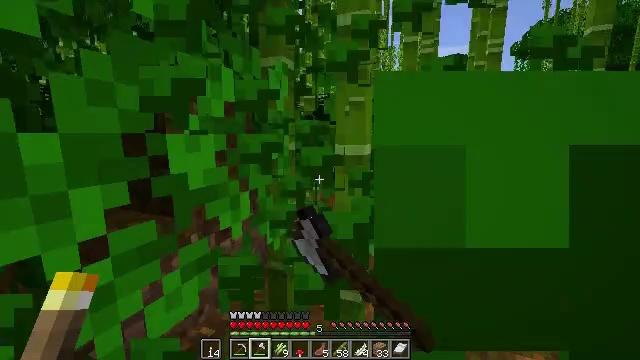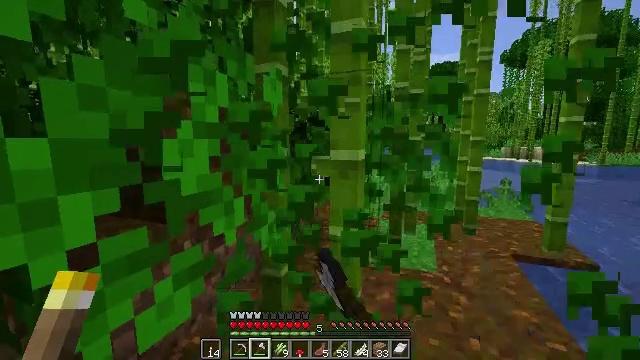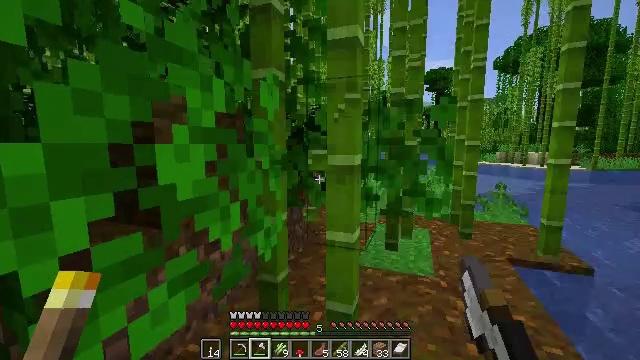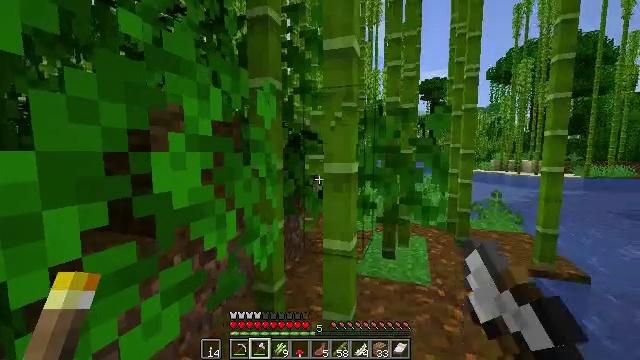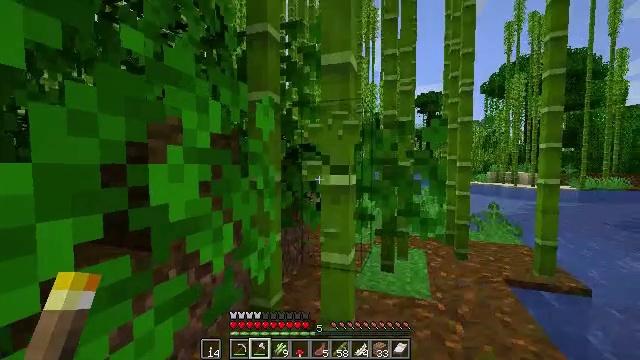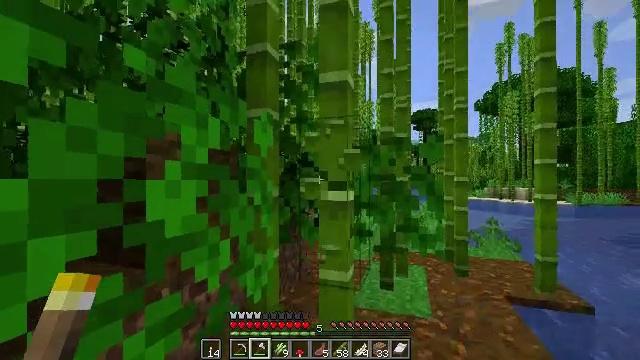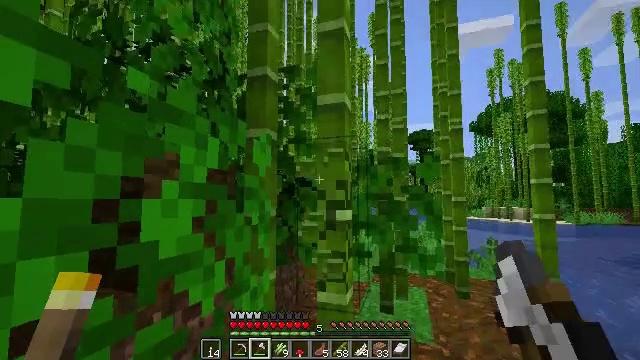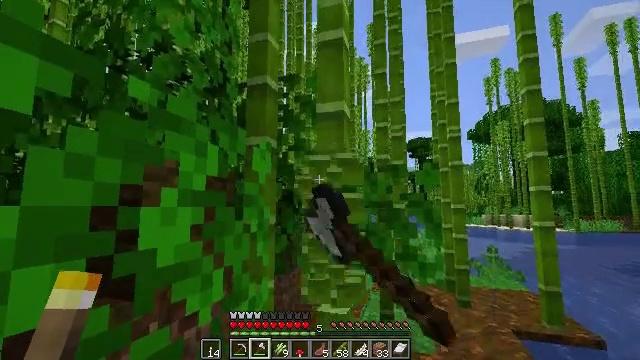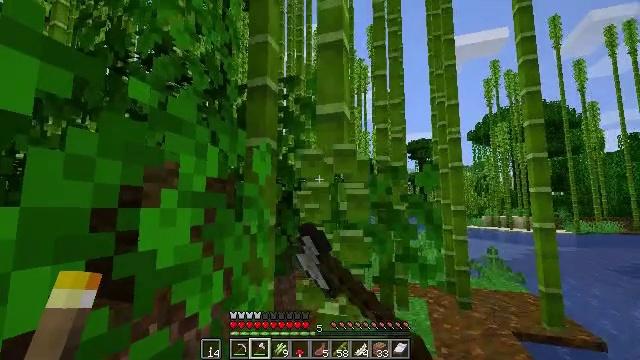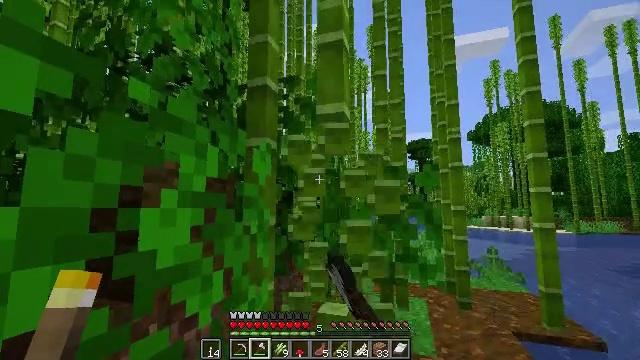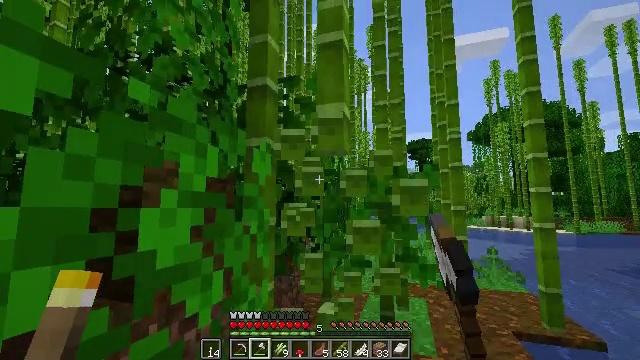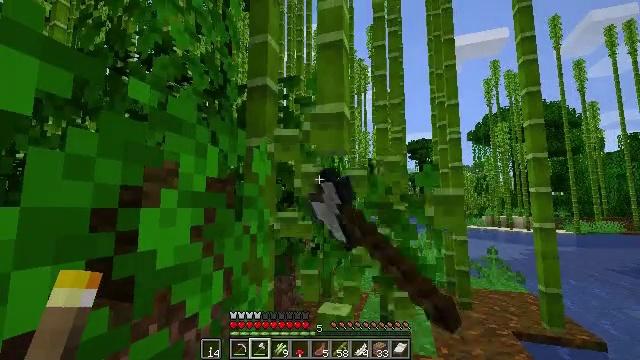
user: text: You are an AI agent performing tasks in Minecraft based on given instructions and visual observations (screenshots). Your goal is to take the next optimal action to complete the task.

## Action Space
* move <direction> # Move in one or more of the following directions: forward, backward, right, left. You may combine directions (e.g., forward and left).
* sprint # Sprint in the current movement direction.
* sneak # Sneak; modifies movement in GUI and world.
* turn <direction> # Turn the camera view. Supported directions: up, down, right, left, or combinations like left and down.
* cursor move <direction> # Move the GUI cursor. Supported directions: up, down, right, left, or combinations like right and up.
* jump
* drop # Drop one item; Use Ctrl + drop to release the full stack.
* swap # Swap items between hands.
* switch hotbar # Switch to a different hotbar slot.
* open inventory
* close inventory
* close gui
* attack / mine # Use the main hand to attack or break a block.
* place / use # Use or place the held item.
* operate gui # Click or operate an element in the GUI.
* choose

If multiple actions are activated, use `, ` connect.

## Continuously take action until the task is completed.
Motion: motion action
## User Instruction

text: Collect bamboo for crafting.
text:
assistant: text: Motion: turn right and up, attack / mine
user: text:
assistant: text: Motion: turn up, attack / mine
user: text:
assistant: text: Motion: turn up, attack / mine
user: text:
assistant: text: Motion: turn up, attack / mine
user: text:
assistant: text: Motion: turn up, attack / mine
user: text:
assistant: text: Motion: turn up, attack / mine
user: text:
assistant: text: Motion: turn up, attack / mine
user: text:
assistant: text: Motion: attack / mine
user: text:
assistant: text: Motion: attack / mine
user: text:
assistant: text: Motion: attack / mine
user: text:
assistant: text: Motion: attack / mine
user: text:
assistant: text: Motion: attack / mine